Question: ## Problem Description
Just now I am learning C++ programming language and I decide to do it by writing code. I try to write an algorithm which will sort an items in the array beginning form 'min' value to 'max' value to do that I get an array of integers like this
'''
int arrayToSort[] = {3,5,3,1,8,7,2,4};
'''
and try to write an algorithm which will sort this array. Below you can see source code
### Algorithm I
'''
int arrayToSort[] = {3,5,3,1,8,7,2,4};
int arrayToSortSize = sizeof(arrayToSort)/sizeof(int);
for(int i=1; i<arrayToSortSize; ++i) {
int* first = arrayToSort;
int* end = arrayToSort + arrayToSortSize;
for(first; first!=end-i; ++first) {
if (*first > *(first+1)) {
int temp = *first;
*first = *(first+1);
*(first+1) = temp;
}
}
}
'''
This Algorithm works correct and sort all elements in the array right '1, 2, 3, 3, 4, 5, 7, 8' but I want to know
### Algorithm II
Here I implement same algorithm but this time I use arrays instead of pointers, you can see source code below:
'''
int arrayToSortSize = sizeof(arrayToSort)/sizeof(int);
for(int i=1; i<arrayToSortSize; ++i) {
int* first = arrayToSort;
int* end = arrayToSort + arrayToSortSize;
for(int j=0; j<arrayToSortSize-i; j++) {
if (arrayToSort[j] > arrayToSort[j+1]) {
int temp = arrayToSort[j];
arrayToSort[j] = arrayToSort[j+1];
arrayToSort[j+1] = temp;
}
}
}
'''
This algorithm works well too. It sort all items correctly, but I want to know
## Questions
- - - -

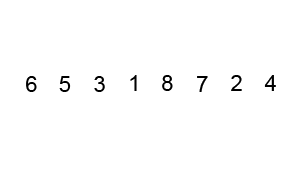
Answer: Your two "algorithms" are two implementations of the same algorithm called .
This is the most simple algorithm to do sorting but performs poorly (quadratic complexity).
If you want to dig deeper into sorting algorithms, there are great books for that, I particularly like <URL>.
If you just want to look at algorithms that perform faster, take a look at 'quicksort' or 'mergesort'. They both have advantages and drawbacks, but you can usually choose one of them depending on your application and the size of your data.
More generally, prefer 'std::sort' which does a great job at tayloring the particular algorithm needed depending on the size of your data when relevant and possible. Only if you see you have performances issues (or for learning purposes), you can look at implementing your own 'sort'. But you really gotta know what you're doing because it is easy to write bad-performing sort implementation (even for a good algorithm).
: In real life, when the array is small enough (say, less than 20 items), go with 'insertion sort'. Otherwise, go with 'quicksort' if you do not have more hypotheses about your data. The reason for this cutoff is that the cost of recursive calls can account for too much a overhead on small amount of data than just using a quick 'insertion sort'.